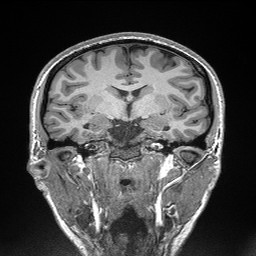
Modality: T1w
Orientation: sagittal
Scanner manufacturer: siemens
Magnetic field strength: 3 T
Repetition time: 2.3 s
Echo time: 0.00298 s